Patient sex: F
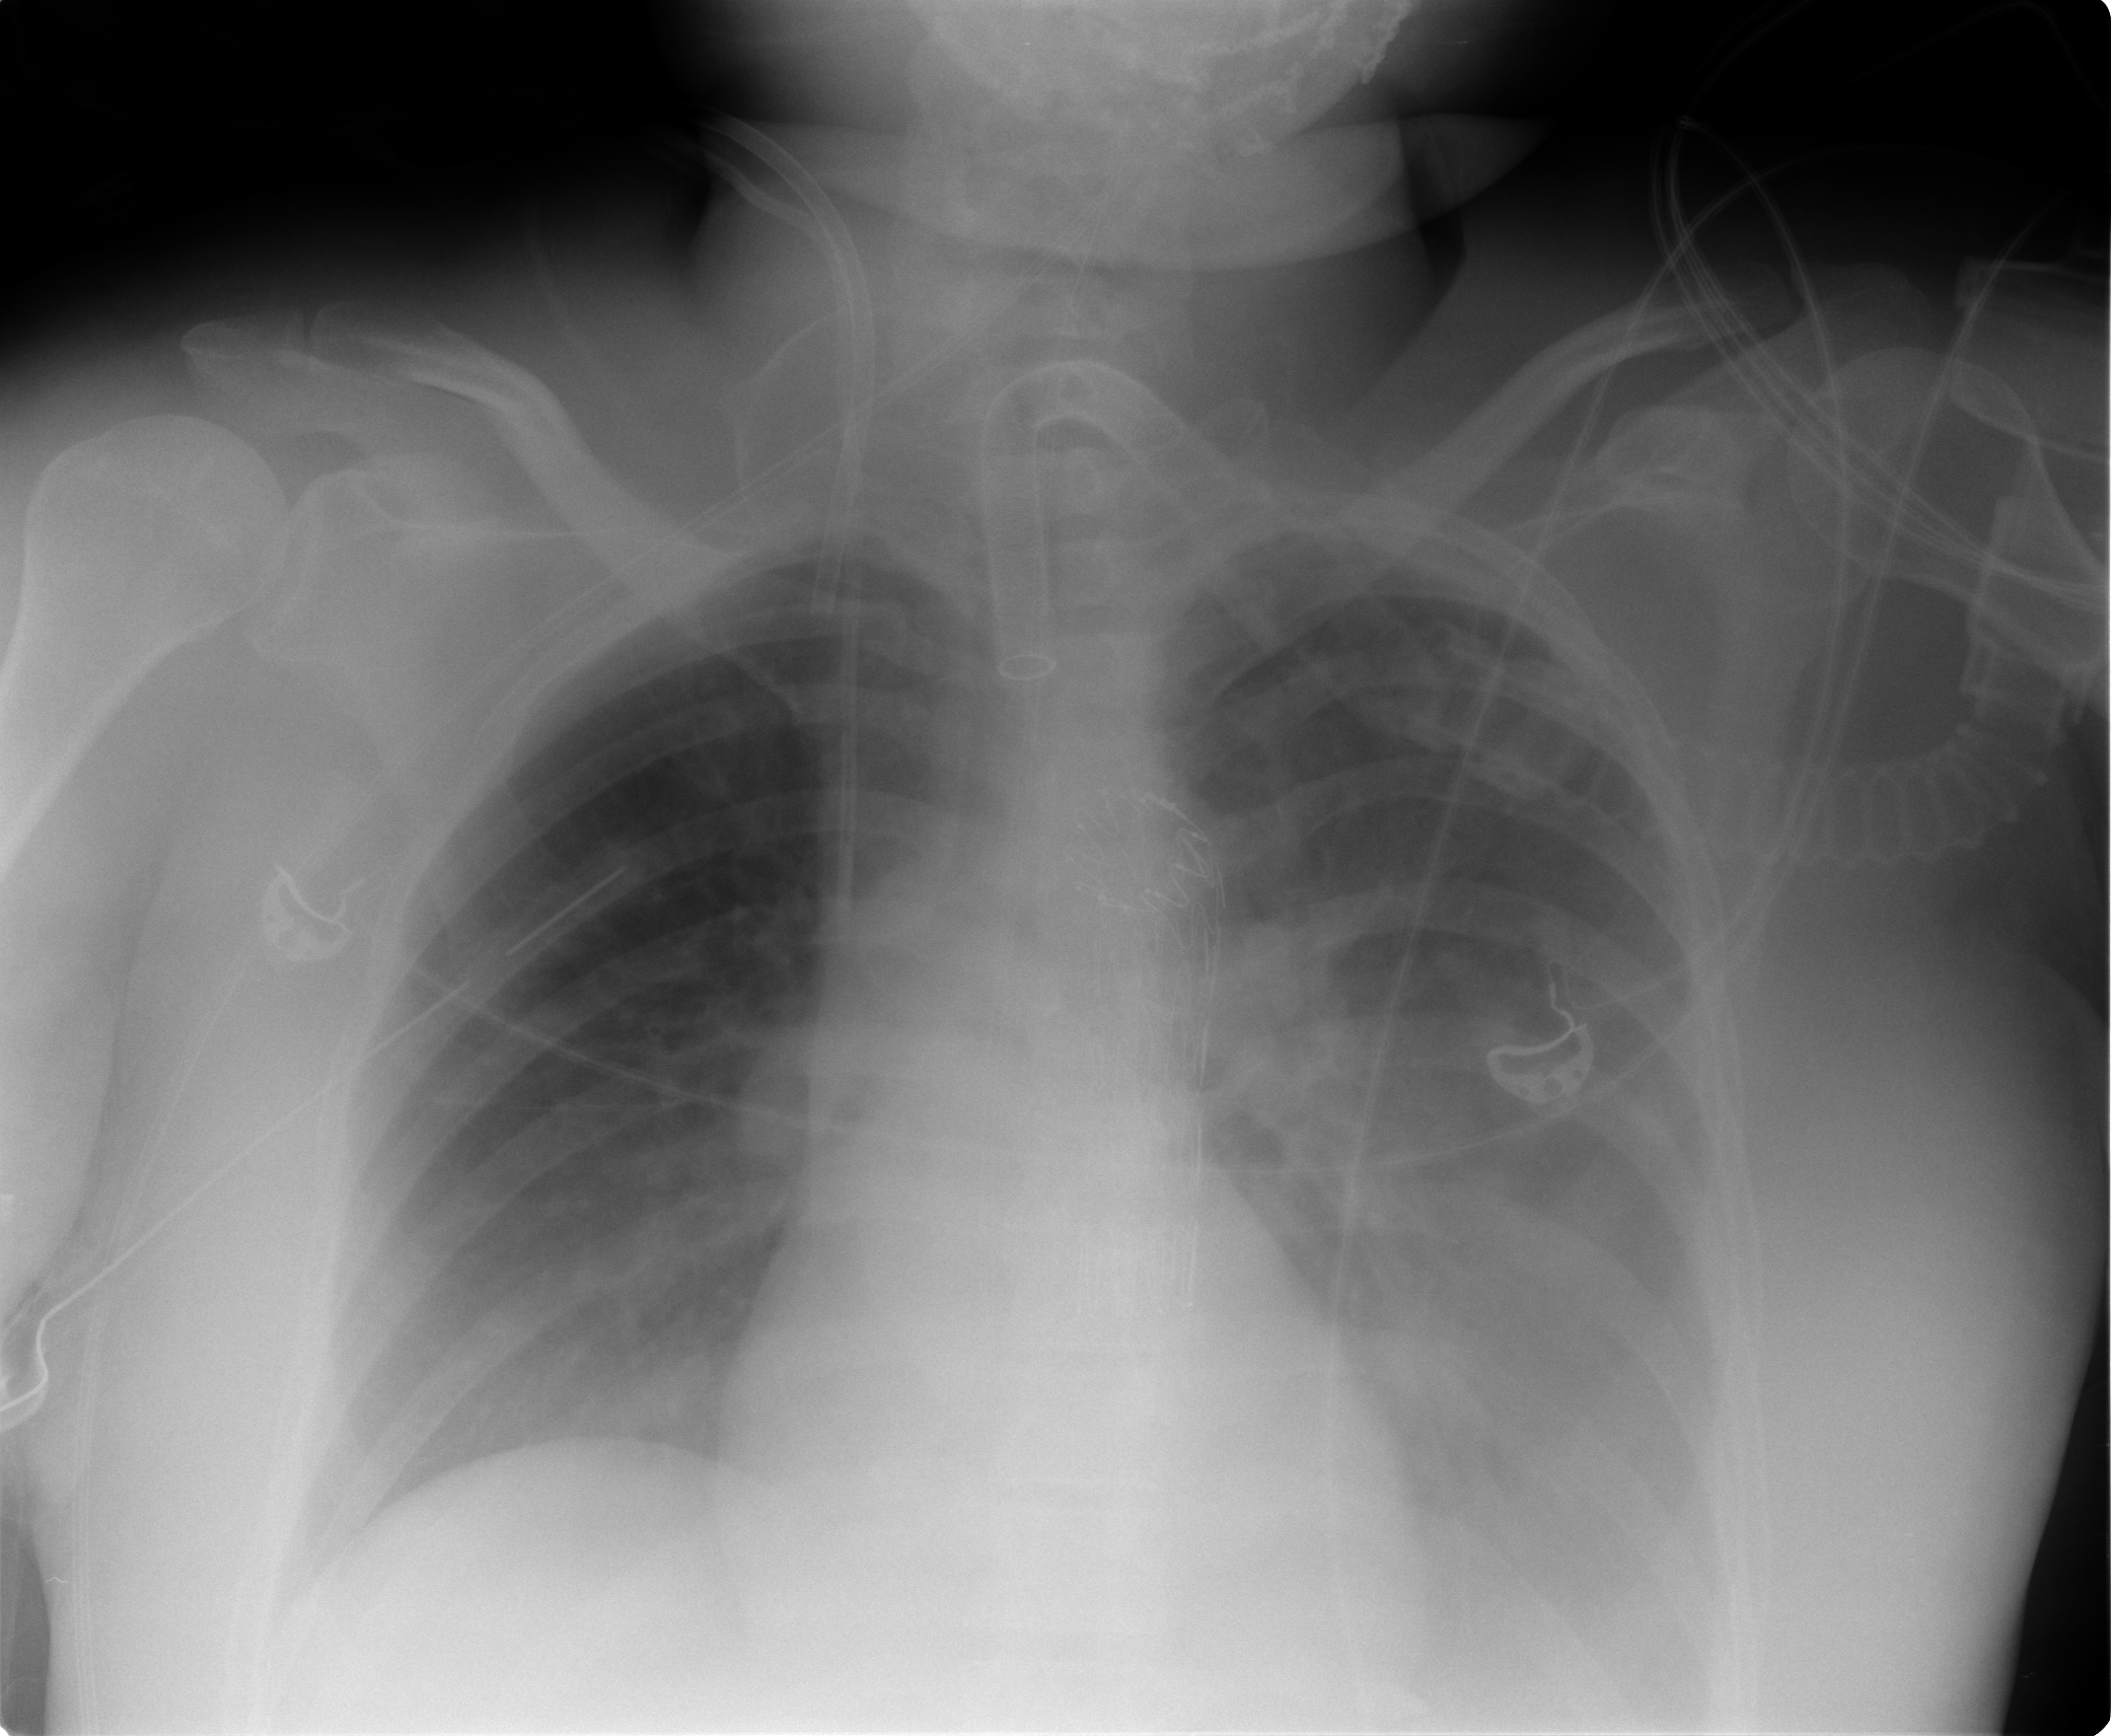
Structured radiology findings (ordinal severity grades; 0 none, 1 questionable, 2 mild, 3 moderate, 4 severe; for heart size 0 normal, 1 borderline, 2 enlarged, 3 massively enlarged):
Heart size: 0
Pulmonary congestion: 2
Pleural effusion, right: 2
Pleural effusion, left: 2
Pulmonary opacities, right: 0
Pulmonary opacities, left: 1
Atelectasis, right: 2
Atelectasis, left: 2